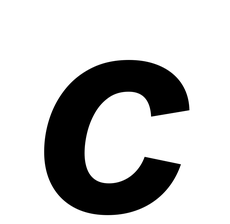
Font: Inter-Italic_Bold_Italic